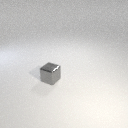
small gray metal cube